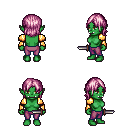
a pixel art fantasy rpg character, female body template, orc, green skin, gold arm armor, magenta pants, pink long bangs hairstyle, dagger, four views (front, back, left, right), 2x2 character sprite sheet, small pixel art, hard edges, no anti-aliasing